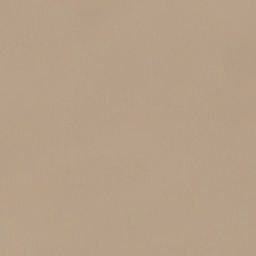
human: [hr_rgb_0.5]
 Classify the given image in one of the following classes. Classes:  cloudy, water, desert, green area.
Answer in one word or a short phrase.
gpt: cloudy